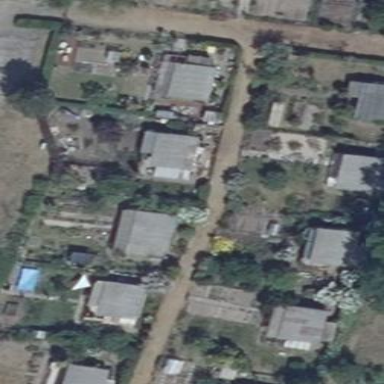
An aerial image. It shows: Allotments area.